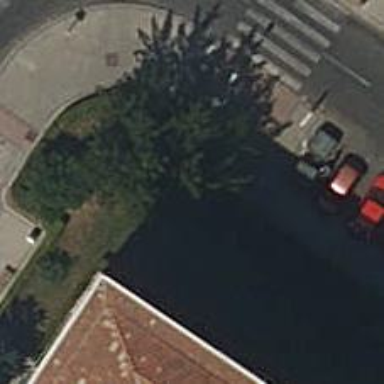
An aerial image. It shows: Bus stop with platform for public transport.